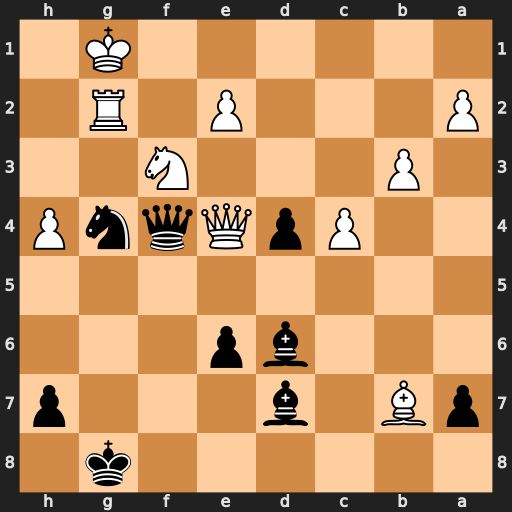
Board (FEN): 6k1/pB1b3p/3bp3/8/2PpQqnP/1P3N2/P3P1R1/6K1
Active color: b
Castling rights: -
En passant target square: -
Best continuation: Qc1+ Ne1 Qxe1#